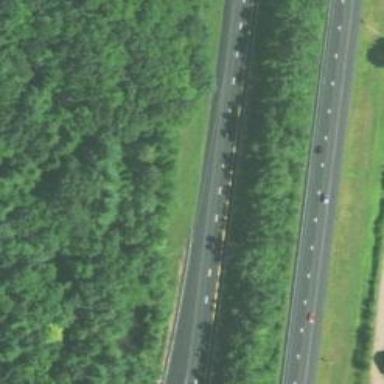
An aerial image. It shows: Motorway junction.